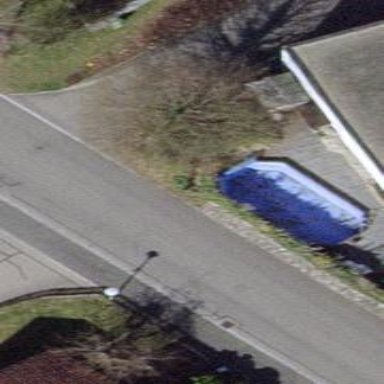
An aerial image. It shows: Swimming pool located in leisure land.